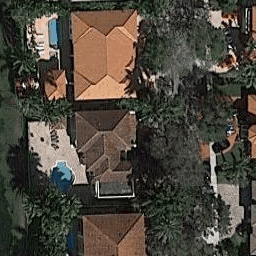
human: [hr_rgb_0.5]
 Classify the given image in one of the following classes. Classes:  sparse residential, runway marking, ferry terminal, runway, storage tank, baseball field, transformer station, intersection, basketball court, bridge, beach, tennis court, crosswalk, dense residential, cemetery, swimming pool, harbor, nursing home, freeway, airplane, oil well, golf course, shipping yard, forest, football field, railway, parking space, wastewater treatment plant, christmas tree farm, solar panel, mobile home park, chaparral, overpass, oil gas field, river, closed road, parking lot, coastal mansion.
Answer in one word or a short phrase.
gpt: coastal mansion